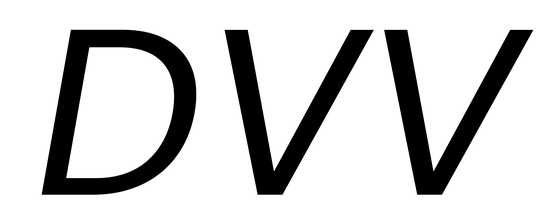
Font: Poppins-Italic